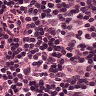
Metastatic tissue present: no